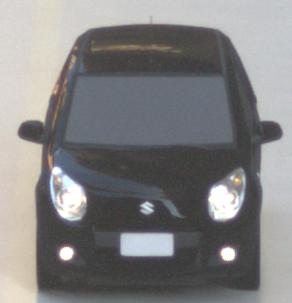
Make: Suzuki
Model: Alto 1.0
Detailed model: Alto (V)
Model produced from: 2011/02
Model produced until: 2011/03
Doors: 5
Color: black
Road condition: wet road
Daytime: morning or afternoon
Contrast: medium contrast